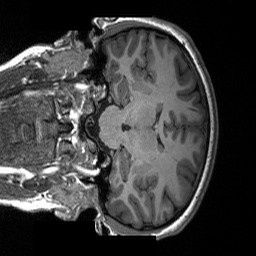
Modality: T1w
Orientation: coronal
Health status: ill
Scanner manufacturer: siemens
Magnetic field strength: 3 T
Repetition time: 2.3 s
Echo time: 0.00226 s